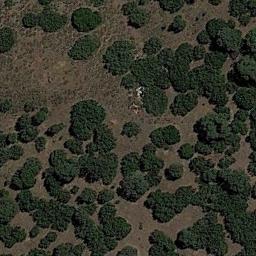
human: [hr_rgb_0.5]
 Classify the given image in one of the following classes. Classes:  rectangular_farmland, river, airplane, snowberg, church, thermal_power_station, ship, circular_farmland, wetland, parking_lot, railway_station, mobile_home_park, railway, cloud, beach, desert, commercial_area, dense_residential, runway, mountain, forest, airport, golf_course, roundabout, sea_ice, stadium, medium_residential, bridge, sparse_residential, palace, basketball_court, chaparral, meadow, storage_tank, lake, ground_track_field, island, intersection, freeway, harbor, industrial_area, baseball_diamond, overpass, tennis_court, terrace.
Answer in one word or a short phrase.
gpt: chaparral